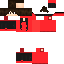
A male human skin with medium skin, wearing brown long hair dressed in a red hoodie and red pants, featuring a closed mouth.